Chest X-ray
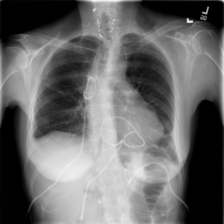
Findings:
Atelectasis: negative
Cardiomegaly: negative
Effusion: negative
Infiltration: negative
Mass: negative
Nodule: negative
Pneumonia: negative
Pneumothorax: negative
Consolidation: negative
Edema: negative
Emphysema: negative
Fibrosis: negative
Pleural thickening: negative
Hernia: negative